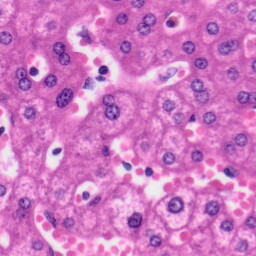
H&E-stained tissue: Liver